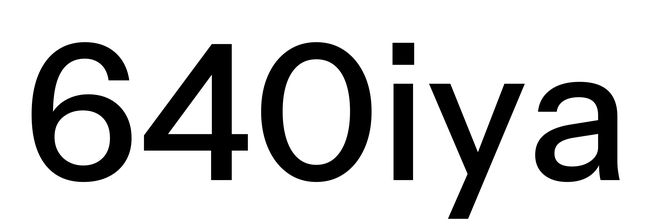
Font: InstrumentSans_Medium